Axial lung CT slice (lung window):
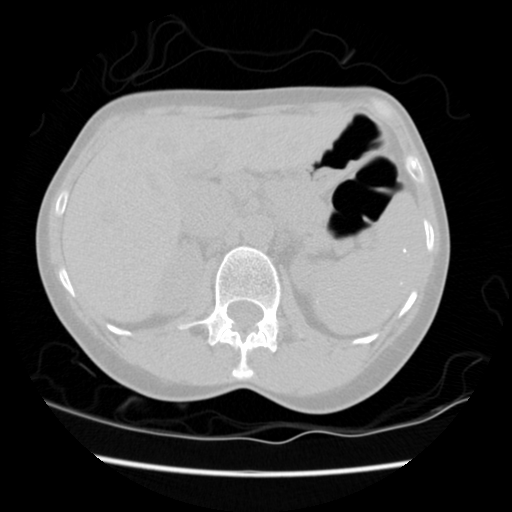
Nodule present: no